Question:
I am trying to draw a graph for a recorded sound using the byte array fetched from the file and trying to set it as a background for a seek bar. I had succeeded to draw till the amount shown above, but its not accurate. For getting an accurate graph I need to convert the pixels to milliseconds. Actually the max and progress updates done in the seek bar are in milliseconds.But I am drawing the graph using the pixels of the Display width inside a loop.So I think if I can convert the pixels to milliseconds and draw the graph loping it inside milliseconds could make out an accurate progreesbargraph (Hope so).
So can any one help me to convert the pixels to milliseconds???If the Display width of the phone is 480, I need to convert 480 to milliseconds, Any way??Help me out!!!
'''
width=number of pixels of display width
for (int iPixel = 0; iPixel < width; iPixel++)
{
{
int start = (int) ((float) iPixel * ((float) width));
int end = (int) ((float) (iPixel + 1) * ((float) width));
for (int i = start; i < end; i++) {
//code to find the pixel to draw
}
//code to draw in canvas
}
'''
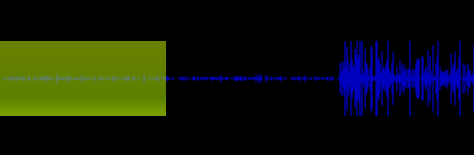
Answer: Try this :
'''
total width(unit) / total file length(milliseconds) = result(unit/milliseconds)
'''
then move your draw by 'result' per 'milliseconds'
:
My suggestion is:
1- Set SeekBar max=100; and min=0;
2- Convert media lenght to percent by use this method:
'''
public int getProgressPercentage(long currentDuration, long totalDuration){
Double percentage = (double) 0;
long currentSeconds = (int) (currentDuration);
long totalSeconds = (int) (totalDuration);
// calculating percentage
percentage =(((double)currentSeconds)/totalSeconds)*100;
// return percentage
return percentage.intValue();
}
'''
then use this persent in SeekBar like 'setProgress(getProgressPercentage(long currentDuration, long totalDuration));'
3- Implements 'OnSeekBarChangeListener' and use its 'progress' parameter to draw your graph:
'''
@Override
public void onProgressChanged(SeekBar seekBar, int progress, boolean fromTouch) {
// Here use int progress to draw graph. It is percent
// Current width = 400*percent/100 = result;
// draw until result value;
}
/**
* When user starts moving the progress handler
* */
@Override
public void onStartTrackingTouch(SeekBar seekBar) {}
/**
* When user stops moving the progress hanlder
* */
@Override
public void onStopTrackingTouch(SeekBar seekBar) {}
'''
Hope this helped you.